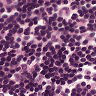
Metastatic tissue present: no